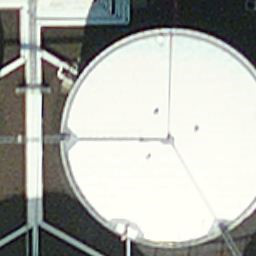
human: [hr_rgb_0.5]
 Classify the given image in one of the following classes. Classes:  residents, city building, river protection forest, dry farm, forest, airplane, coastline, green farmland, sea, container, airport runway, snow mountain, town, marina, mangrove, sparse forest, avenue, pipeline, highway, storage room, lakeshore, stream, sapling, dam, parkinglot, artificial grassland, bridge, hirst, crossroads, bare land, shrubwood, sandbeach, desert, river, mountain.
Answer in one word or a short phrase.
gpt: storage room